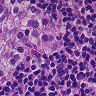
Metastatic tissue present: yes